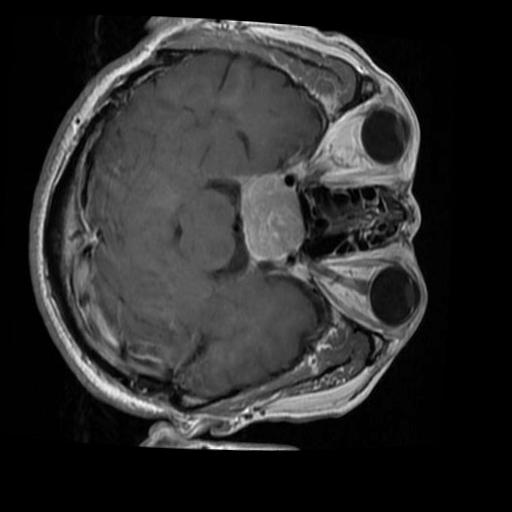
Label: brain_tumor